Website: crate-barrel
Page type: customer-info-address
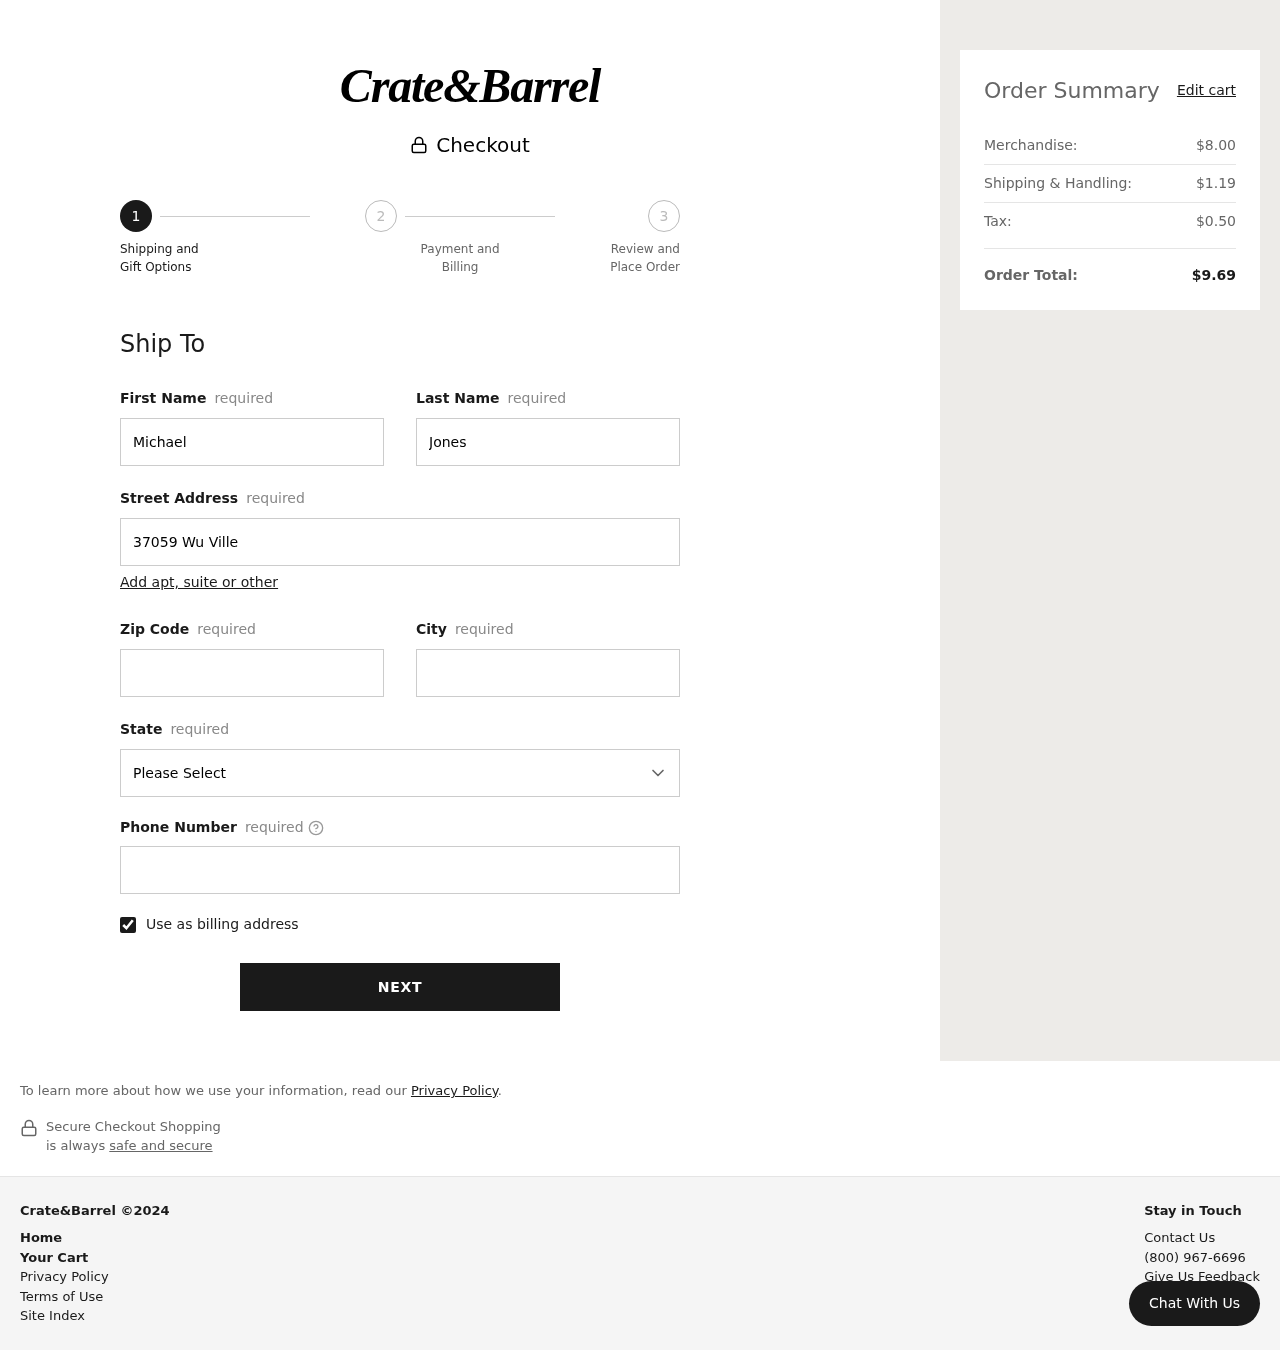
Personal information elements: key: PII_CITY
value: East Ryanshire
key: PII_FIRSTNAME
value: Michael
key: PII_LASTNAME
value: Jones
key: PII_PHONE
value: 4876752255
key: PII_POSTCODE
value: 87871
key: PII_STATE
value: South Carolina
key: PII_STREET
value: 37059 Wu Ville Apt. 100
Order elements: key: ORDER_SUBTOTAL
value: $8.00
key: ORDER_SHIPPING_COST
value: $1.19
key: ORDER_TAX
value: $0.50
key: ORDER_TOTAL
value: $9.69